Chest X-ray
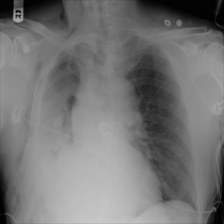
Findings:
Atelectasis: negative
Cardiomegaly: negative
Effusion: negative
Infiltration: negative
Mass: positive
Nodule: negative
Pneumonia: negative
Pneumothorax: negative
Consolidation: negative
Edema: negative
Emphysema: positive
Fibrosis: negative
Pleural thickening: negative
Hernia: negative